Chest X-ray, PA view. Patient: 74 years old, sex M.
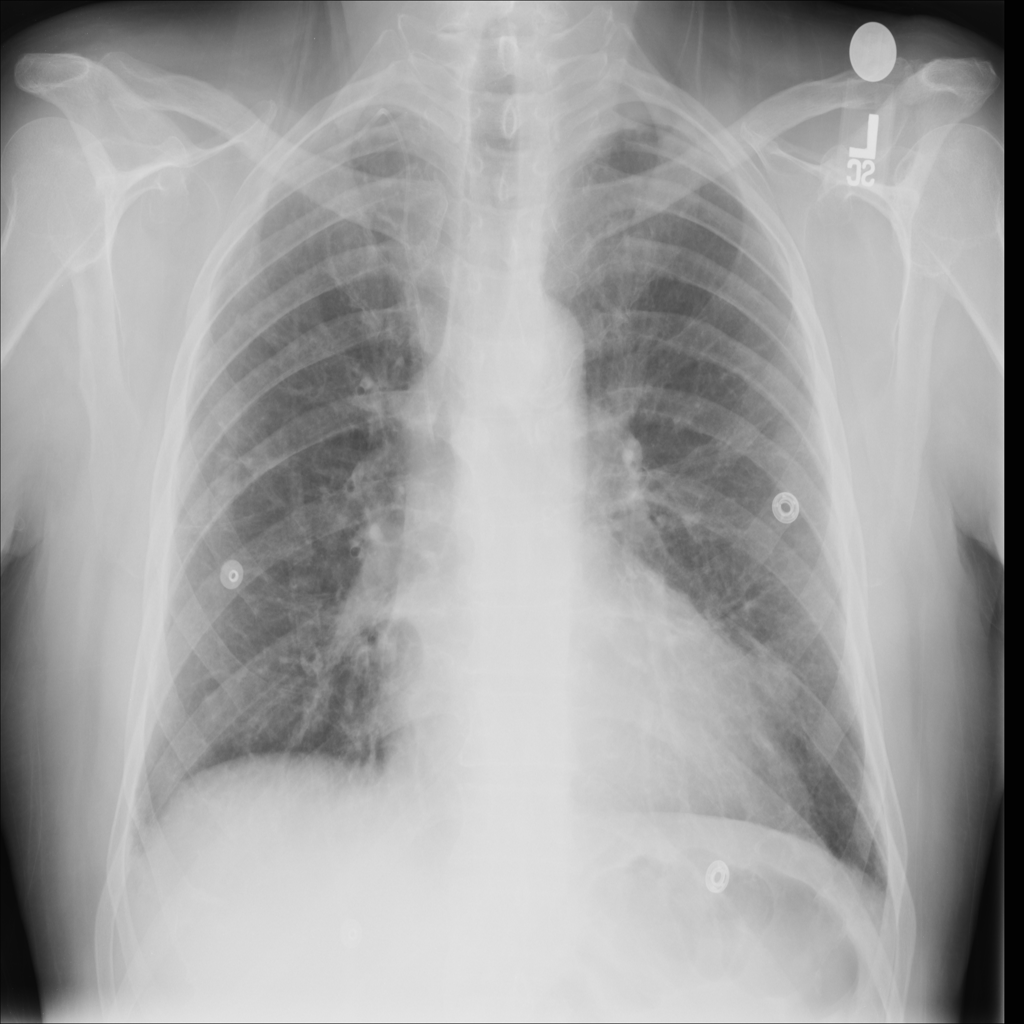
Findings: No Finding